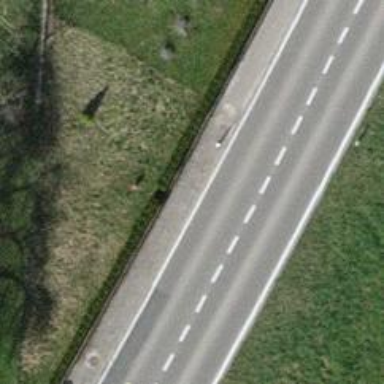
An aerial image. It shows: Hedge acting as barrier.